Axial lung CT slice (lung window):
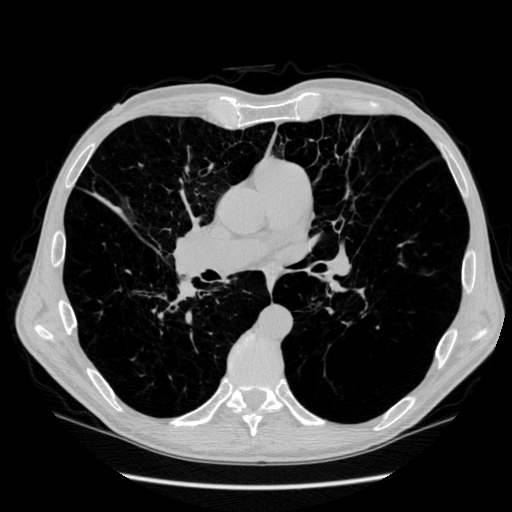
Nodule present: no